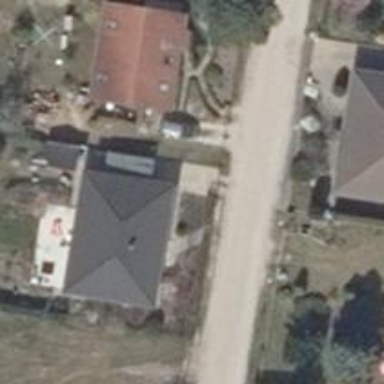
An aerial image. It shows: Driveway leading to service road.